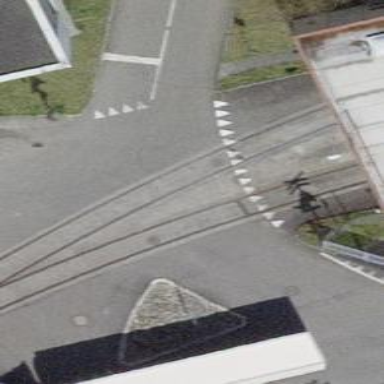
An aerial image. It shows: Railway level crossing.